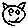
Label: cat